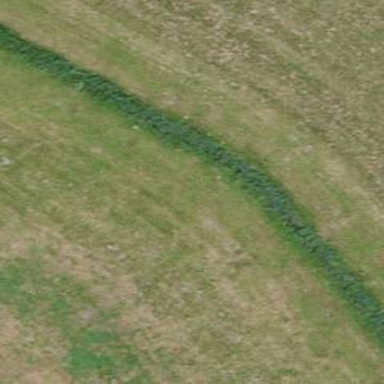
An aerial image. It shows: Ditch in the surroundings.